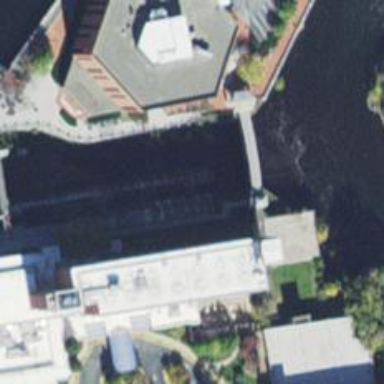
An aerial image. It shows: Lock gate on waterway.